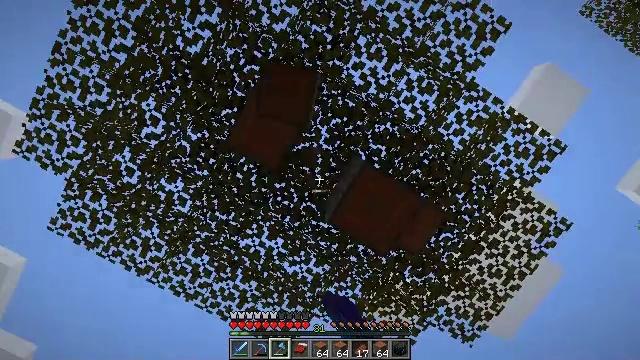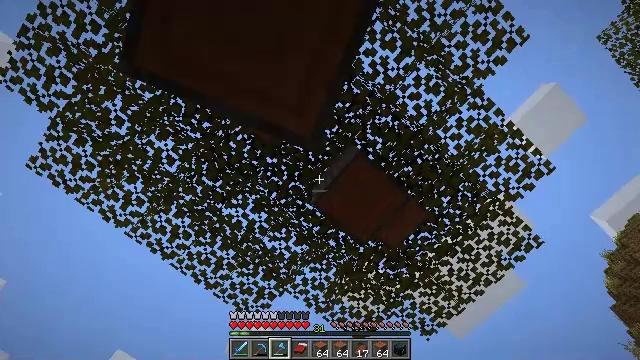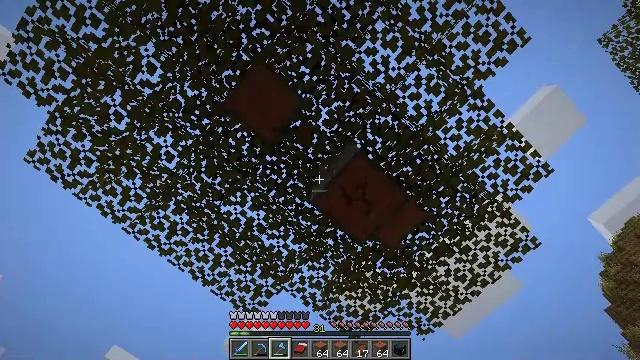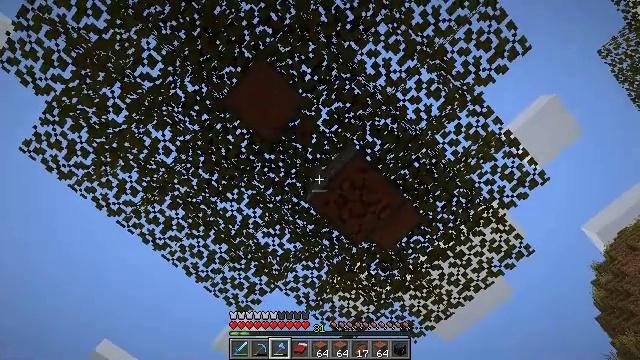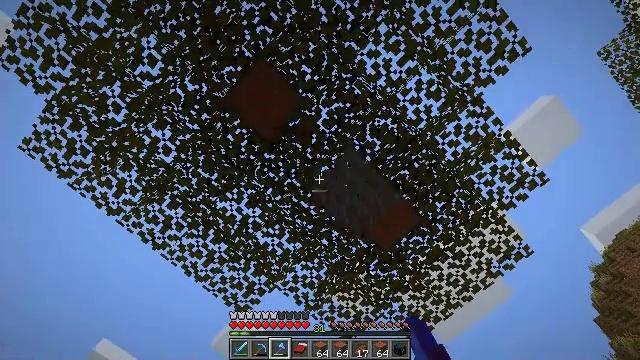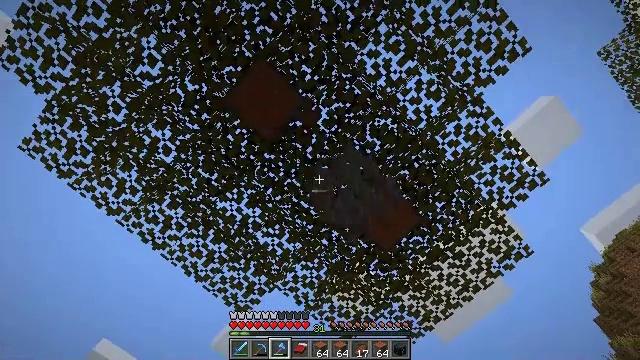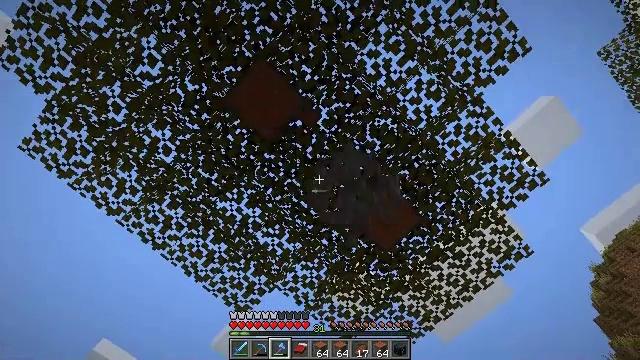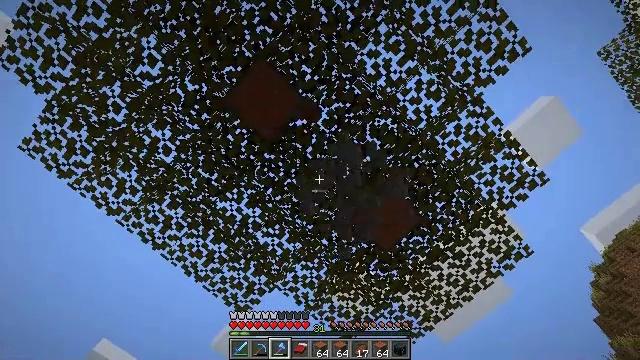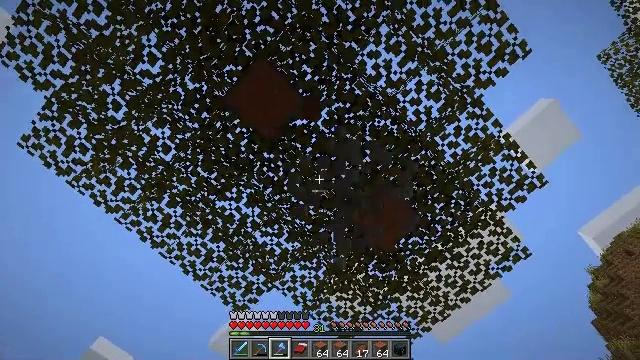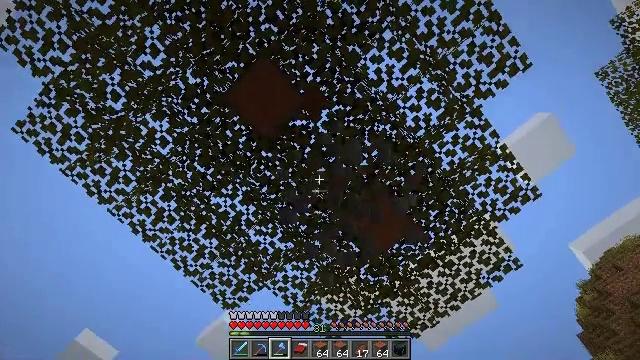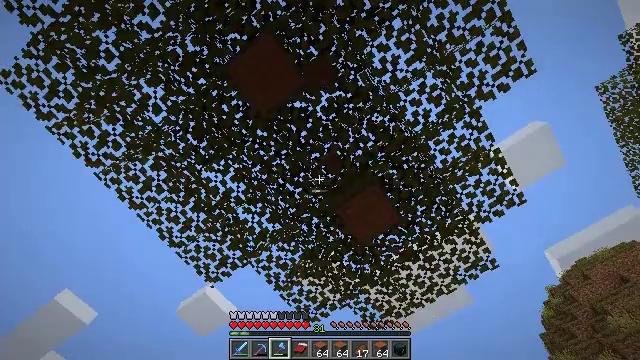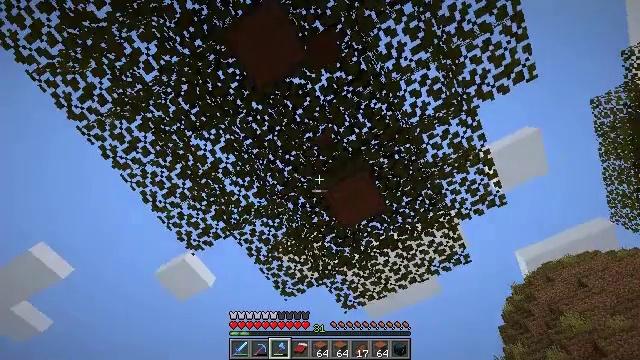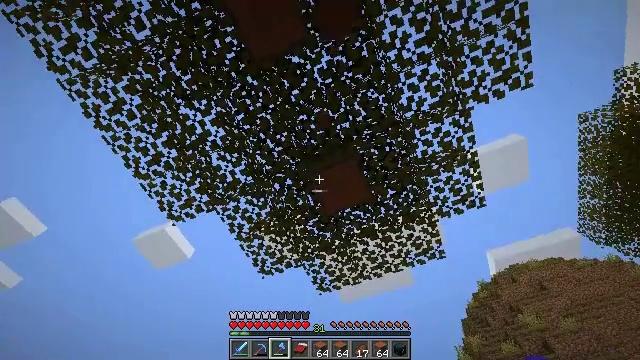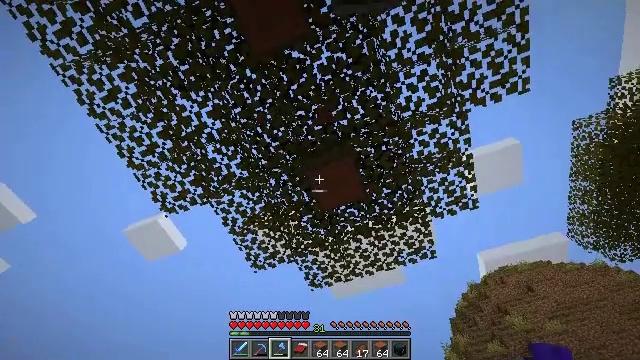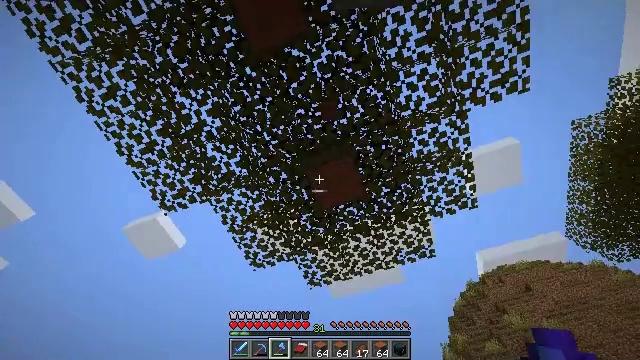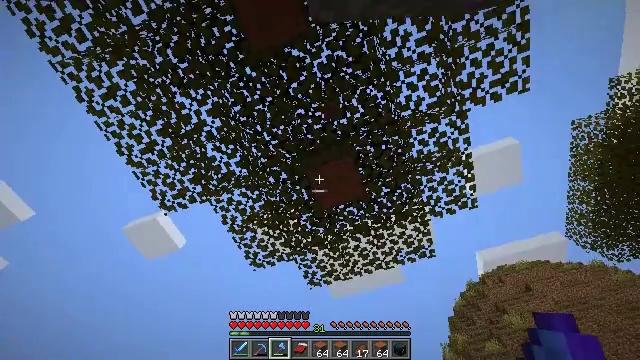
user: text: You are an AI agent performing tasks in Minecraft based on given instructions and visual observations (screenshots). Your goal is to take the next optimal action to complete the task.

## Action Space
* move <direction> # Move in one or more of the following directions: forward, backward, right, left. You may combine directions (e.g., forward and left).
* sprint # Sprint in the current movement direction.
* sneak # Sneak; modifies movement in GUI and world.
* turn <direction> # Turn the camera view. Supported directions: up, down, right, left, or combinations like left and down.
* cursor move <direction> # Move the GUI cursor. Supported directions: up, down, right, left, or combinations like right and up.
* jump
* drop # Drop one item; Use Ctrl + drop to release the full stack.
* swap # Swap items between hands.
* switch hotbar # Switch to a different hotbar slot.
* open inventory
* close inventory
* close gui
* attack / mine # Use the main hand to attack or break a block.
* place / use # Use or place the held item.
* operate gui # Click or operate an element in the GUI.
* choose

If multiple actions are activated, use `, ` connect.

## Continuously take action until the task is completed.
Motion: motion action
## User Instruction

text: Harvest the acacia log from the forest.
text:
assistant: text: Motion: turn right and down
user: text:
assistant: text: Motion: attack / mine
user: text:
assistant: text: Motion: turn right, attack / mine
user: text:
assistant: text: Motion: attack / mine
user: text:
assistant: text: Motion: attack / mine
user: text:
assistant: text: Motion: attack / mine
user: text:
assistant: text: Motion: attack / mine
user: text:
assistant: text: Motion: attack / mine
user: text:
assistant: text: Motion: turn right, attack / mine
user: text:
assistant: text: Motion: turn right and down, attack / mine
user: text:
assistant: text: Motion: turn right and down, attack / mine
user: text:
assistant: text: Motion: turn right and down, attack / mine
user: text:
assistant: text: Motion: turn right, attack / mine
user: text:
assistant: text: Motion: attack / mine
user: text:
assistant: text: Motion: attack / mine
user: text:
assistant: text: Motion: move forward, attack / mine
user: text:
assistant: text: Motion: move forward, sneak, attack / mine
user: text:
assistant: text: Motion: move forward, sneak, attack / mine
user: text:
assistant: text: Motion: move forward, sneak, turn up, attack / mine
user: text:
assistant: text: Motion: move forward, sneak, turn right and up, attack / mine
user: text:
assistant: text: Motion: move forward, sneak, turn right and up, attack / mine
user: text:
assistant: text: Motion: move forward, sneak, turn right and up, attack / mine
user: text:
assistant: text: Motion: move forward, sneak, turn right and up, attack / mine
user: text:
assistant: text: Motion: move forward, sneak, turn right, attack / mine
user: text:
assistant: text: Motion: move forward, sneak, attack / mine
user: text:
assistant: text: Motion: move forward, sneak, turn right, attack / mine
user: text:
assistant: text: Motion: move forward, sneak, attack / mine
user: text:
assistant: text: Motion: move forward, sneak, attack / mine
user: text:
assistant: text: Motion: move forward, sneak, attack / mine
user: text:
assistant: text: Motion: move forward, sneak, attack / mine